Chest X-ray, AP view. Patient: 56 years old, sex F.
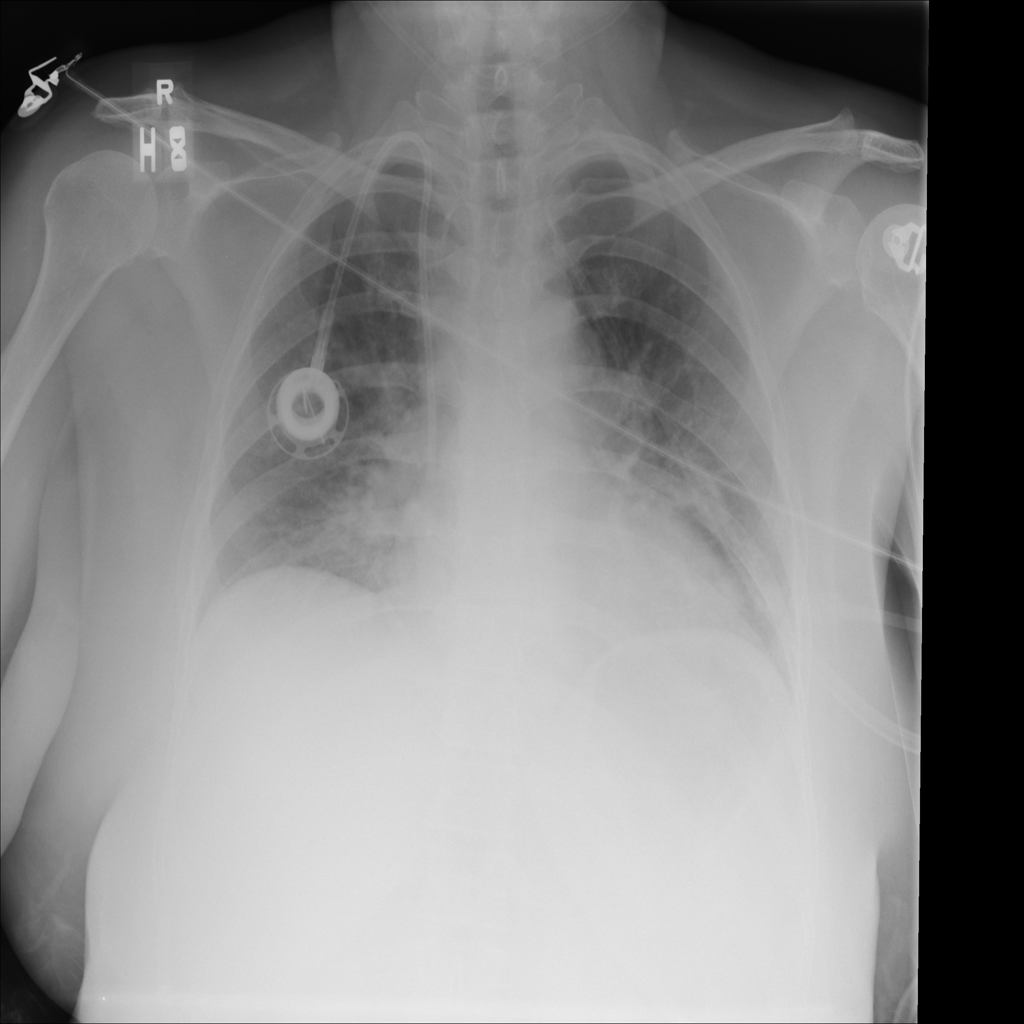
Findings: Nodule, Pneumothorax